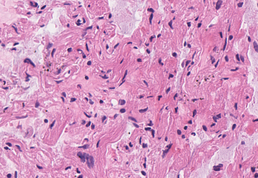
Tumor epithelial tissue: no
Tumor-associated stroma tissue: no
Normal tissue: yes